Question: It seems that whenever I try to link an animated GIF using 'data:image/gif' it isn't animated. Here's what I have linked:
'''
<img src='data:image/gif;base64,R0lGODlhyADIAMIAAP/yAAoKCgAAAcRiAO0cJAAAAAAAAAAAACH5BAEAAAUALAAAAADIAMgAAAP+WLrc/jDKSau9OOvNu/9gKI5kaZ5oqq5s675wLM90bd94ru987//AoHBILBqPyKRyyWw6n9CodEqtWq/YrHbL7Xq/4LB4TC6bz+i0es1uu9/wuHxOr9vv+Lx+z+/7/4CBgoOEhYaHiImKi4yNjo+QkZKTlJWWl5iZmpucnZ6foKGio6SlpqeoqaqrrK2ur7CxsrO0tba3uLm6u7y9vr/AwcLDxMXGx8jJysvMzc7P0NHS09TV1tfY2drb3N3e3+Dh4uPk5eaTAukCzOrry+3s6sjtAfUB8MP09vjC+vX8wfzdk/dLoL2B6YAZ3EfQ18J/DXs9ROjOobqDBwGSmHj+ENJEjSM42vN4ESPEhCdE1iOZzuTJiiVUBmApwCVFEO3aAdjJs+fOjo8+RuSQU53PowCAOhKK0kPRdEh9Km3EFCbRp1F7TmWkEylIC12zZt26KKzPrxXMij1KVpFanmgpvF3Ls22iuQDiTsBL1y6Yp4AD28yI1evQvUbprvX7JbDjnIMZFo2q1wFfxT9HnnnMuWZkingrN7iMmbGXzo8/g058VDQD0opNZ5F5ELNtw00jwL4tGwtte7eDwz1smbVwpL2v/K53PLjo3baTW1keoPnt58at19VsRqZW4NrPEi8AXbj02SUjf2cevifa8sHP+04/eH319sNzv86OP/P+ys302WRffzu9x19/8m2BWkvg9WcgVMepBseCnrHn4Hjw2WfThAvWRuCDAjQn4RsUenihfgtkuF1kgJiIn2xmDSDjAPYx4mJ7MBo3I40rzrTIjeHlCOFOO9b4Y4MvcqebjjMaqYiLoR2YlJIQtLPjlTMmqAeUUuIlpABYYqllHlwOKZ6ZTi6ZTphXjolHmSHiFidbVD5gJZtZ1mnIQQT0ScBtfv7ZI4V3iqlnIXz6CaiigxK6Zphu3pFon4tS2qijbEZqx6SCYhaofY4+auh/jgCpXZE8oSqWpn2Yap2qAMAaFat8uNocrLIid6iNSLaHa5OL7fqIarf9KmNfwpaK+lmxwBLZ7FjJNkKsbcbyuGq0vKpH7bO50klqJ7YSmCYn4Yrrn4+elGsurYeoKy67e/ZqrrfogivvvONu4i6B8CJ6L77nguKigD0O7FK+mhhskoZIEhzwJwpjxLCFUy7co8ANH1xwxhY/LIpdIB/qmr6Hhvztfih+XPLKJ6c4HsYtK2ByvShb9UQCADs=' />
'''
This only shows the first frame of the image for me, and it doesn't animate. Any idea why? Is this just how 'data:image/gif' works? If so, is there a way to make it animated?
I have tried this on Chrome and Microsoft Edge, and both have given me the same result.
Here is the original image:

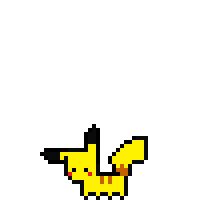
Answer: Your data does not consist of the entire original file. Using the <URL> to encode the original image, we see the URI should instead be:
'''
<img src='data:image/gif;base64,R0lGODlhyADIAPIFAP%2FyAAoKCgAAAcRiAO0cJAAAAAAAAAAAACH%2FC05FVFNDQVBFMi4wAwEAAAAh%2BQQJCgAFACwAAAAAyADIAAAD%2F1i63P4wykmrvTjrzbv%2FYCiOZGmeaKqubOu%2BcCzPdG3feK7vfO%2F%2FwKBwSCwaj8ikcslsOp%2FQqHRKrVqv2Kx2y%2B16v%2BCweEwum8%2FotHrNbrvf8Lh8Tq%2Fb7%2Fi8fs%2Fv%2B%2F%2BAgYKDhIWGh4iJiouMjY6PkJGSk5SVlpeYmZqbnJ2en6ChoqOkpaanqKmqq6ytrq%2BwsbKztLW2t7i5uru8vb6%2FwMHCw8TFxsfIycrLzM3Oz9DR0tPU1dbX2Nna29zd3t%2Fg4eLj5OXmkwLpAszq68vt7OrI7QH1AfDD9Pb4wvr1%2FMH83ZP3S6C9gemAGdxH0NfCfw17PUTozqG6gwcBkph4EP%2FSRI0jONrzeBEjxIQnRNYjmc7kyYolVAZgKcAlRRDt2gHYybPnzo6PPkbkkFOdz6MAgDoSitJD0XRIfSptxBQm0adRe05lpBMpSAtds2bduiisz68VzIo9SlaRWp5oKbxdy7NtorkA4k7AS9cumKeAA9vMiNXr0L1G6a71%2ByWw45yDGRaNqtcBX8U%2FR555zLlmZIp4Kze4jJmxl86PP4NOfFQ0A9KKTWeReRCzbcNNI8C%2BLRsLbXu3g8M9bJm1cKS9r%2Fyudzy46N22k1tZHqD57efGrdfVbEamVuDazxIvAF249NklI39nHr4n2vLBz%2FtOP3h99fbDc7%2FOjj%2Fzys3%2F9NlkX387vcdff%2FJtgVpL4PVnIFTHqQbHgp6x5%2BB48Nln04QL1kbggwI0J%2BEbFHp4oX4LZLhdZICYiJ9sZg0g4wD2MeJiezAaNyONK860yI3h5QjhTjvW%2BGODL3Knm44zGqmIi6EdmJSSELSz45UzJqgHlFLiJaQAWGKpZR5cDimemU4umU6YV46JR5kh4hYnW1Q%2BYCWbWdZpyEEE9EnAbX7%2B2SOFd4qpZyF8%2BgmoooMSumaYbt6RaJ%2BLUtqoo2xGasekgmIWqH2OPmrof44AqV2RPKEqlqZ9mGqdqgDAGhWrfLjaHKyyIneojUi2h2uTi%2B36iGq3%2FSpjX8KW%2Blmxh8AS2exYyTZCrG3G8rhqtLyqR%2B2zudJJaie2EpgmJ%2BGK65%2BPnpRrLq2HqCsuu3v2aq636IIr77zjbuIugfAiei%2B%2B54LiooA9DuxSvpoYbJKGSBIc8CcKY8SwhVMu3KPADR9ccMYWPyyKXSAf6pq%2Bh4b87X4oflzyyienOB7GLStgcr0oW%2FVEAgAh%2BQQJCgAFACwsAHwAbABMAAAD%2F1i63P4wPkGFvDjrzXO1XSiOJPSVaKpK5%2Bq%2B4RfMQQvfOCPTdu6%2Fu1nvR0QFa5WiUnSkISnL6KbJS0qvrIrTOcR6FVSh9UsuhJ%2Bg29n5PXdXa1pbuxVDcfHZnFK3p2F5AXsCfWgpHx8AiouMimxebmMkiBWNlgCPWJF3JZQUl42ZV5t%2FI54CoIyiUomXbx6VqbKrUa2Wrxi2spe0S7qMuBe%2Fu6pykLG3khzDxI7GYKfRlIVcnqDBDszNxXoL0t901Gja2A3a287d0ODS4n7kysLI6Jai7N%2Fu4%2FPA8Vmf9Lyq8MlHA6BBAOXOHaw2kGCAgwAT7oO4iCEhhw8pbpP4T%2F8jNzQYM3rcxRHVyIrPzISj9vHkolcKNdpbWailS4T9VHa8mU6QN5p9bLqEOdHlzIYsUc7gSXQnz1462TlhmjNmqny57l1cerOpSYNY5d2b2rVq0WZh%2FUktWJaTubPE0qogazSliXkD8g74KIXuSag68OrlG8XvSMA%2Fd%2Brdq9TnEsMeEa%2F7CmAx4cdsFcFz2jgrhcWg9UqG4Xcz5csRPoQOPfpF6bPaRqtevbi1i9ecNZ%2BVXYF2bbtEnBAYToAe8eKNtSKibXuFcOLGoSdX3nt187k0jkcf%2FpF6ddbAfzznjk77dO%2FMwyuBrNHyIvez1PfNfBJ%2B5cG7rudgT9G%2BfVCl%2BuHAH0T%2B4RefOmUskA89BeYVl3xeLIhOg4wd6FiCCki4DYUPIoihhs1wmB%2BEGGZIH08AkljigCj2VOIFLLYYIBYxojjjFTU%2BpeKHJ7YYyo4J5njTjfNx5WNAHr7YgF81NcZkUJ0pCcGTdXxE5RaoScnAlVzS16SLWjrQpZGYQNnTlWFKANWa6pWTZgFsJmminFG9iUGcF27ZZk52Kqgenne5NUICACH5BAUKAAUALDAAfABsAEwAAAP%2FWLrc%2FjA%2BQYW8OOvNc7VdKI4k9JVoqkrn6r7hF8xBC984I9N27r%2B7We9HRAVrlaJSdKQhKcvopslLSq%2BsitM5xHoVVKH1Sy6En6Db2fk9d1drWlu7FUNx8dmcUrenYXkBewJ9aCkfHwCKi4yKbF5uYySIFY2WAI9YkXcllBSXjZlXm38jngKgjKJSiZdvHpWpsqtRrZavGLayl7RLuoy4F7%2B7qnKQsbeSHMPEjsZgp9GUhVyeoMEOzM3FegvS33TUaNrYDdrbzt3Q4NLifuTKwsjolqLs3%2B7j88DxWZ%2F0vKrwyUcDoEEA5c4drDaQYICDABPug7iIISGHDyluk%2FhP%2FyM3NBgzetzFEdXIis%2FMhKP28eSiVwo12ltZqKVLhP1UdryZTpA3mn1suoQ50eXMhixRzuBJdCfPXjrZOWGaM2aqfLnuXVx6s6lJg1jl3ZvatWrRZmH9SS1YlpO5s8TSqiBrNKWJeQPyDvgohe5JqDrw6uUbxe9IwD936t2r1OcSwx4Rr%2FsKYDHhx2wVwXPaOCuFxaD1SobhdzPlyxE%2BhA49%2BkXps9pGq169uLWL15w1n5VdgXZtu0ScEBhOgB7x4o21IqJte4Vw4sahJ1fee3XzuTSORx%2F%2BkXp11sB%2FPOeOTvt078zDK4Gs0fIi97PU9818En7lwbuu52BP0b59UKX64cAfRP7hF586ZSyQDz0F5hWXfF4siE6DjB3oWIIKSLgNhQ8iiKGGzXCYH4QYZkgfTwCSWOKAKPZU4gUsthggFjGiOOMVNT6l4ocnthjKjgnmeNON83HlY0AevtiAXzU1xmRQnSkJwZN1fETlFqhJycCVXNLXpItaOtClkZhA2dOVYUoA1ZrqlZNmAWwmaaKcUb2JQZwXbtlmTnYqqB6ed7k1QgIAOw%3D%3D' />
'''
Which <URL>.
'''
<img src='data:image/gif;base64,R0lGODlhyADIAPIFAP%2FyAAoKCgAAAcRiAO0cJAAAAAAAAAAAACH%2FC05FVFNDQVBFMi4wAwEAAAAh%2BQQJCgAFACwAAAAAyADIAAAD%2F1i63P4wykmrvTjrzbv%2FYCiOZGmeaKqubOu%2BcCzPdG3feK7vfO%2F%2FwKBwSCwaj8ikcslsOp%2FQqHRKrVqv2Kx2y%2B16v%2BCweEwum8%2FotHrNbrvf8Lh8Tq%2Fb7%2Fi8fs%2Fv%2B%2F%2BAgYKDhIWGh4iJiouMjY6PkJGSk5SVlpeYmZqbnJ2en6ChoqOkpaanqKmqq6ytrq%2BwsbKztLW2t7i5uru8vb6%2FwMHCw8TFxsfIycrLzM3Oz9DR0tPU1dbX2Nna29zd3t%2Fg4eLj5OXmkwLpAszq68vt7OrI7QH1AfDD9Pb4wvr1%2FMH83ZP3S6C9gemAGdxH0NfCfw17PUTozqG6gwcBkph4EP%2FSRI0jONrzeBEjxIQnRNYjmc7kyYolVAZgKcAlRRDt2gHYybPnzo6PPkbkkFOdz6MAgDoSitJD0XRIfSptxBQm0adRe05lpBMpSAtds2bduiisz68VzIo9SlaRWp5oKbxdy7NtorkA4k7AS9cumKeAA9vMiNXr0L1G6a71%2ByWw45yDGRaNqtcBX8U%2FR555zLlmZIp4Kze4jJmxl86PP4NOfFQ0A9KKTWeReRCzbcNNI8C%2BLRsLbXu3g8M9bJm1cKS9r%2Fyudzy46N22k1tZHqD57efGrdfVbEamVuDazxIvAF249NklI39nHr4n2vLBz%2FtOP3h99fbDc7%2FOjj%2Fzys3%2F9NlkX387vcdff%2FJtgVpL4PVnIFTHqQbHgp6x5%2BB48Nln04QL1kbggwI0J%2BEbFHp4oX4LZLhdZICYiJ9sZg0g4wD2MeJiezAaNyONK860yI3h5QjhTjvW%2BGODL3Knm44zGqmIi6EdmJSSELSz45UzJqgHlFLiJaQAWGKpZR5cDimemU4umU6YV46JR5kh4hYnW1Q%2BYCWbWdZpyEEE9EnAbX7%2B2SOFd4qpZyF8%2BgmoooMSumaYbt6RaJ%2BLUtqoo2xGasekgmIWqH2OPmrof44AqV2RPKEqlqZ9mGqdqgDAGhWrfLjaHKyyIneojUi2h2uTi%2B36iGq3%2FSpjX8KW%2Blmxh8AS2exYyTZCrG3G8rhqtLyqR%2B2zudJJaie2EpgmJ%2BGK65%2BPnpRrLq2HqCsuu3v2aq636IIr77zjbuIugfAiei%2B%2B54LiooA9DuxSvpoYbJKGSBIc8CcKY8SwhVMu3KPADR9ccMYWPyyKXSAf6pq%2Bh4b87X4oflzyyienOB7GLStgcr0oW%2FVEAgAh%2BQQJCgAFACwsAHwAbABMAAAD%2F1i63P4wPkGFvDjrzXO1XSiOJPSVaKpK5%2Bq%2B4RfMQQvfOCPTdu6%2Fu1nvR0QFa5WiUnSkISnL6KbJS0qvrIrTOcR6FVSh9UsuhJ%2Bg29n5PXdXa1pbuxVDcfHZnFK3p2F5AXsCfWgpHx8AiouMimxebmMkiBWNlgCPWJF3JZQUl42ZV5t%2FI54CoIyiUomXbx6VqbKrUa2Wrxi2spe0S7qMuBe%2Fu6pykLG3khzDxI7GYKfRlIVcnqDBDszNxXoL0t901Gja2A3a287d0ODS4n7kysLI6Jai7N%2Fu4%2FPA8Vmf9Lyq8MlHA6BBAOXOHaw2kGCAgwAT7oO4iCEhhw8pbpP4T%2F8jNzQYM3rcxRHVyIrPzISj9vHkolcKNdpbWailS4T9VHa8mU6QN5p9bLqEOdHlzIYsUc7gSXQnz1462TlhmjNmqny57l1cerOpSYNY5d2b2rVq0WZh%2FUktWJaTubPE0qogazSliXkD8g74KIXuSag68OrlG8XvSMA%2Fd%2Brdq9TnEsMeEa%2F7CmAx4cdsFcFz2jgrhcWg9UqG4Xcz5csRPoQOPfpF6bPaRqtevbi1i9ecNZ%2BVXYF2bbtEnBAYToAe8eKNtSKibXuFcOLGoSdX3nt187k0jkcf%2FpF6ddbAfzznjk77dO%2FMwyuBrNHyIvez1PfNfBJ%2B5cG7rudgT9G%2BfVCl%2BuHAH0T%2B4RefOmUskA89BeYVl3xeLIhOg4wd6FiCCki4DYUPIoihhs1wmB%2BEGGZIH08AkljigCj2VOIFLLYYIBYxojjjFTU%2BpeKHJ7YYyo4J5njTjfNx5WNAHr7YgF81NcZkUJ0pCcGTdXxE5RaoScnAlVzS16SLWjrQpZGYQNnTlWFKANWa6pWTZgFsJmminFG9iUGcF27ZZk52Kqgenne5NUICACH5BAUKAAUALDAAfABsAEwAAAP%2FWLrc%2FjA%2BQYW8OOvNc7VdKI4k9JVoqkrn6r7hF8xBC984I9N27r%2B7We9HRAVrlaJSdKQhKcvopslLSq%2BsitM5xHoVVKH1Sy6En6Db2fk9d1drWlu7FUNx8dmcUrenYXkBewJ9aCkfHwCKi4yKbF5uYySIFY2WAI9YkXcllBSXjZlXm38jngKgjKJSiZdvHpWpsqtRrZavGLayl7RLuoy4F7%2B7qnKQsbeSHMPEjsZgp9GUhVyeoMEOzM3FegvS33TUaNrYDdrbzt3Q4NLifuTKwsjolqLs3%2B7j88DxWZ%2F0vKrwyUcDoEEA5c4drDaQYICDABPug7iIISGHDyluk%2FhP%2FyM3NBgzetzFEdXIis%2FMhKP28eSiVwo12ltZqKVLhP1UdryZTpA3mn1suoQ50eXMhixRzuBJdCfPXjrZOWGaM2aqfLnuXVx6s6lJg1jl3ZvatWrRZmH9SS1YlpO5s8TSqiBrNKWJeQPyDvgohe5JqDrw6uUbxe9IwD936t2r1OcSwx4Rr%2FsKYDHhx2wVwXPaOCuFxaD1SobhdzPlyxE%2BhA49%2BkXps9pGq169uLWL15w1n5VdgXZtu0ScEBhOgB7x4o21IqJte4Vw4sahJ1fee3XzuTSORx%2F%2BkXp11sB%2FPOeOTvt078zDK4Gs0fIi97PU9818En7lwbuu52BP0b59UKX64cAfRP7hF586ZSyQDz0F5hWXfF4siE6DjB3oWIIKSLgNhQ8iiKGGzXCYH4QYZkgfTwCSWOKAKPZU4gUsthggFjGiOOMVNT6l4ocnthjKjgnmeNON83HlY0AevtiAXzU1xmRQnSkJwZN1fETlFqhJycCVXNLXpItaOtClkZhA2dOVYUoA1ZrqlZNmAWwmaaKcUb2JQZwXbtlmTnYqqB6ed7k1QgIAOw%3D%3D' />
'''